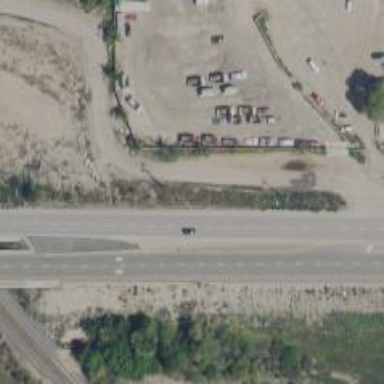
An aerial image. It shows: Primary highway.